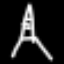
Label: The Eiffel Tower